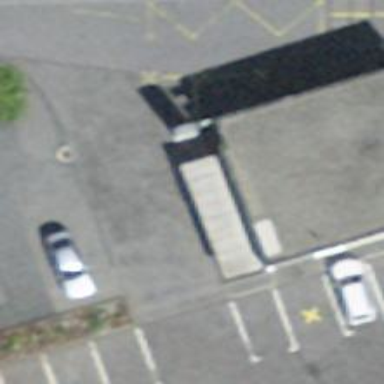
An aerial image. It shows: Bank.